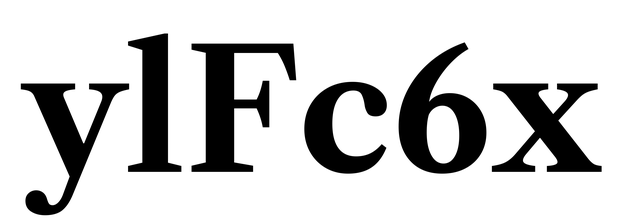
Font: LibreCaslonText_Bold